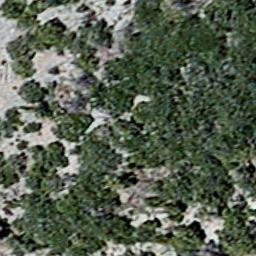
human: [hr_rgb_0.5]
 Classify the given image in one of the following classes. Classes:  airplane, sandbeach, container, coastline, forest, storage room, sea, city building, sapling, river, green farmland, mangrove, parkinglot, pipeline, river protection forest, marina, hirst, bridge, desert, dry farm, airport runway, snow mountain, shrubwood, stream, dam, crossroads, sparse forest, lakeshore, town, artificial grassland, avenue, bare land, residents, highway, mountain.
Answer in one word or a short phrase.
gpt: sparse forest